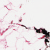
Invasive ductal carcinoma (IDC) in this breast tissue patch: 0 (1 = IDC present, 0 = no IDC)